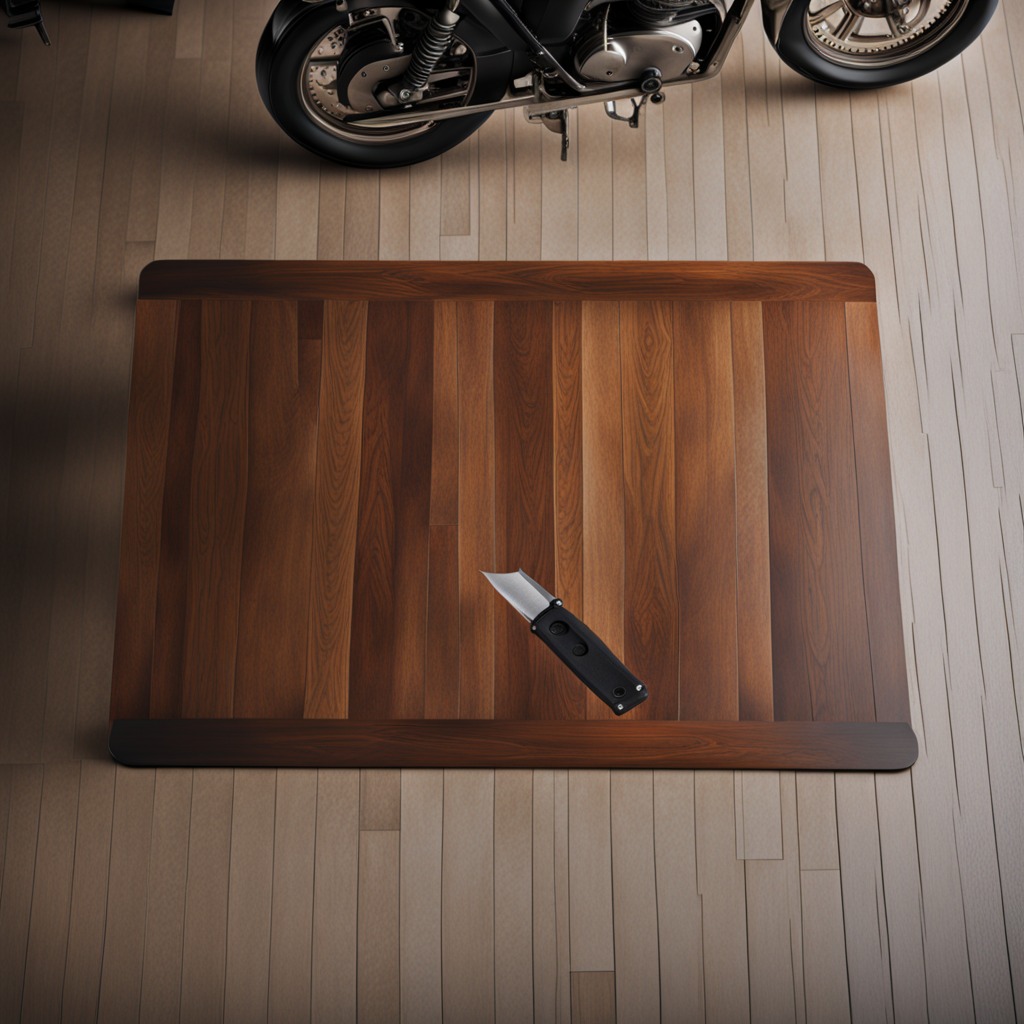
A utility knife is lying on the wooden table in the vintage motorcycle garage.